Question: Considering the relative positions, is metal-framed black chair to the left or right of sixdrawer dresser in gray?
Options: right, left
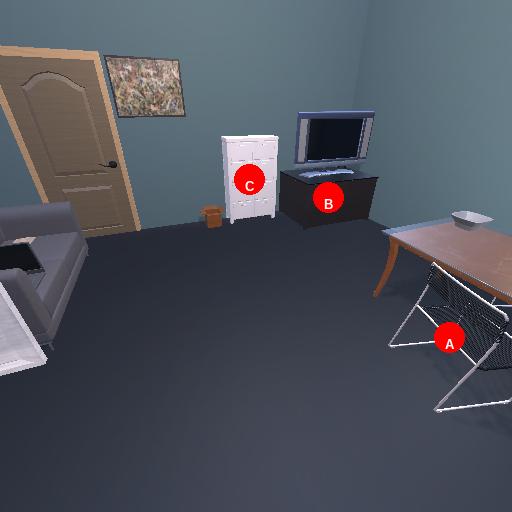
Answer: right